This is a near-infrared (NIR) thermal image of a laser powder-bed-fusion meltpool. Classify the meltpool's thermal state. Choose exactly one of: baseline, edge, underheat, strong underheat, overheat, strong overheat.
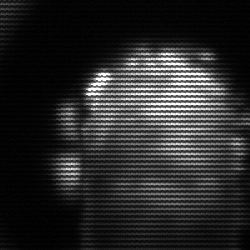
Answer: baseline